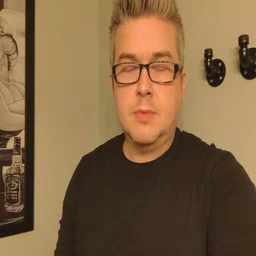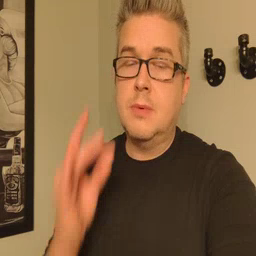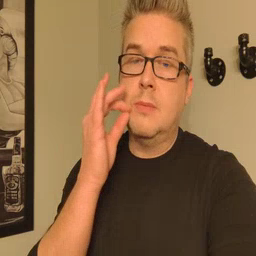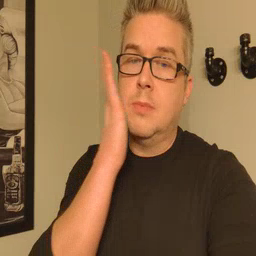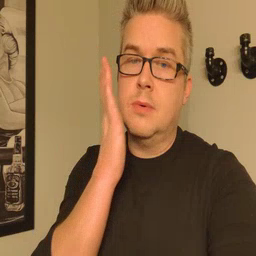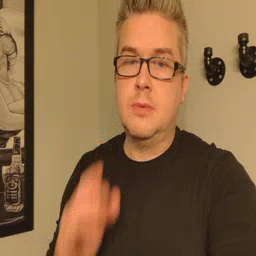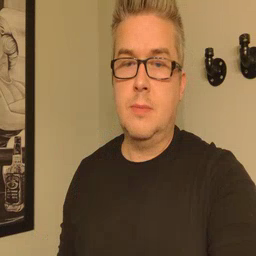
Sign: bee